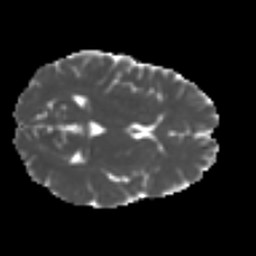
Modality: MD
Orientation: axial
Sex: female
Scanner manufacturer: ge
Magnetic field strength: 3 T
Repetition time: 7 s
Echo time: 0.08 s